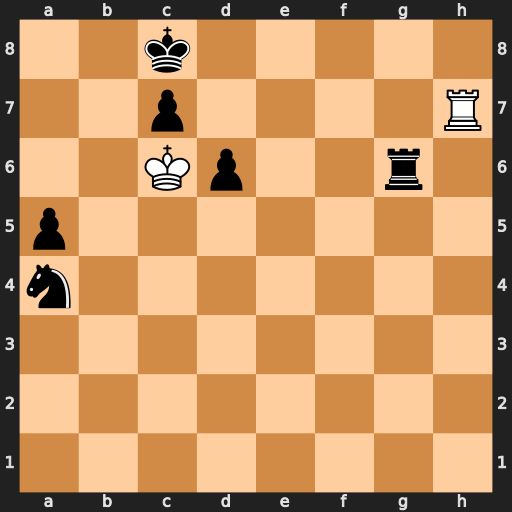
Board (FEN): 2k5/2p4R/2Kp2r1/p7/n7/8/8/8
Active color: w
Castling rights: -
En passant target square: -
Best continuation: Rh8+ Rg8 Rxg8#